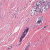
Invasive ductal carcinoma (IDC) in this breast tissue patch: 0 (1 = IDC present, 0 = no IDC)